Question: I have an autocomplete field into my website. I just want to display the results inside a -div- tag instead the popup window that the plugin opens natively.
I searched already for solutions for this in other posts, but what they do is to change the position of the "popup" window, and what I want is to replace the content of the -div- with the results, not to put the popup over it.
Any advice will be very appreciated.
This is the code that I have:
'''
<!doctype html>
<html lang="en">
<head>
<meta charset="utf-8" />
<title>jQuery UI Autocomplete - Default functionality</title>
<link rel="stylesheet" href="http://code.jquery.com/ui/1.9.0/themes/base/jquery-ui.css" />
<script src="http://code.jquery.com/jquery-1.8.2.js"></script>
<script src="http://code.jquery.com/ui/1.9.0/jquery-ui.js"></script>
<link rel="stylesheet" href="/resources/demos/style.css" />
<script>
$(function() {
var availableTags = [
"ActionScript",
"AppleScript",
"Asp",
"BASIC",
"C",
"C++",
"Clojure",
"COBOL",
"ColdFusion",
"Erlang",
"Fortran",
"Groovy",
"Haskell",
"Java",
"JavaScript",
"Lisp",
"Perl",
"PHP",
"Python",
"Ruby",
"Scala",
"Scheme"
];
$( "#tags" ).autocomplete({
source: availableTags
});
});
</script>
</head>
<body>
<div class="ui-widget">
<label for="tags">Tags: </label>
<input id="tags" />
</div>
</body>
</html>
'''
.

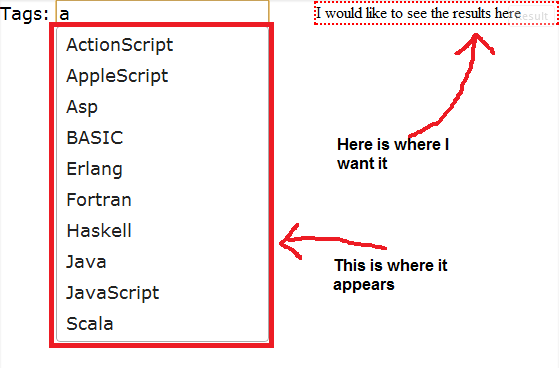
Answer: As j08691 says, you have to handle the <URL> event of the widget. However, since you also want to select the items in the '#results' element, copying them will not be enough.
I would suggest you reparent the whole autocompletion menu under your '#results' element instead, and reset its <URL> style attribute to 'static' so it remains in place:
'''
$("#tags").autocomplete({
source: availableTags,
open: function() {
$(this).autocomplete("widget")
.appendTo("#results")
.css("position", "static");
}
});
'''
You can see the results in <URL>.